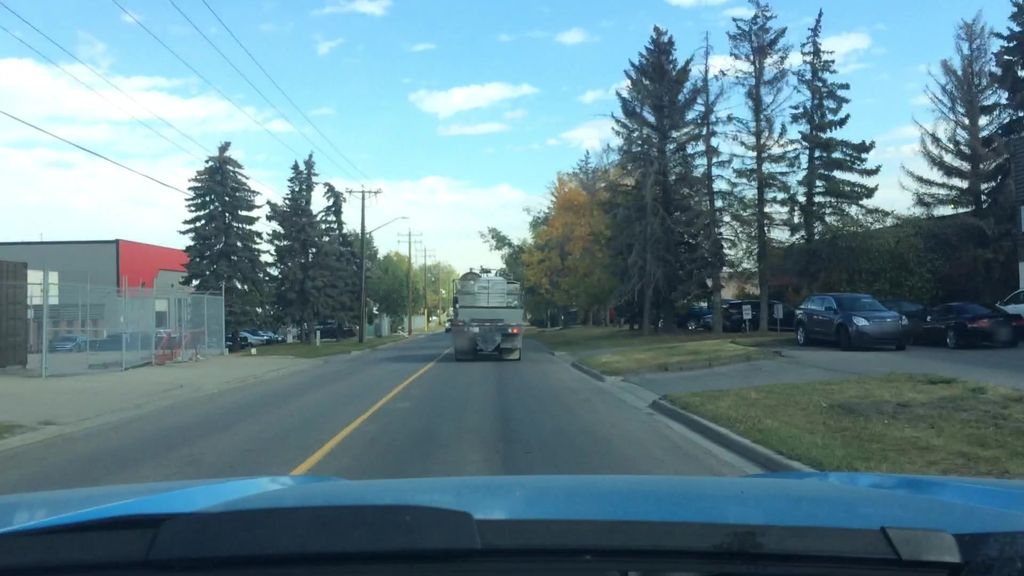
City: calgary